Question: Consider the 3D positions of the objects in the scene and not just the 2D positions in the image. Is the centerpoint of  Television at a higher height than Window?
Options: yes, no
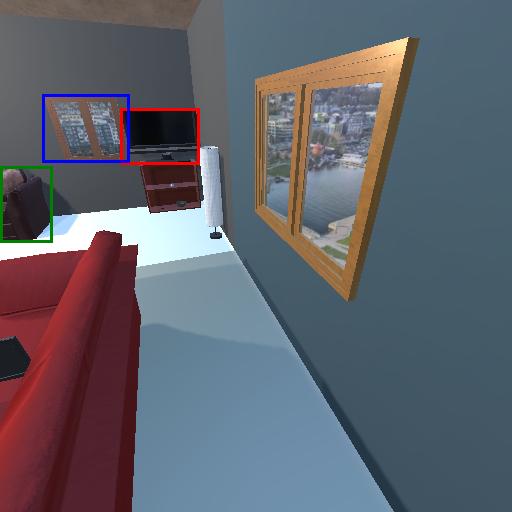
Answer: yes